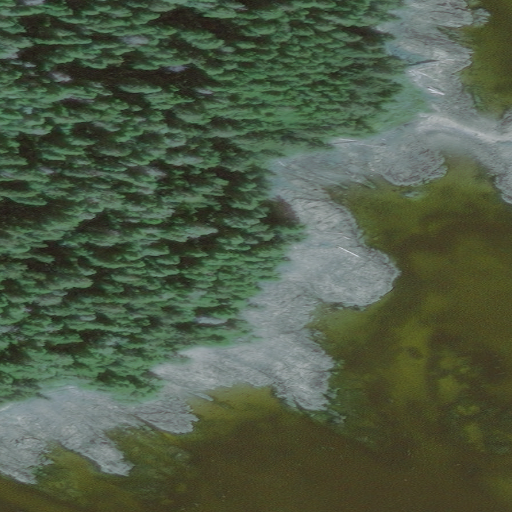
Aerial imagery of cape in Alaska named Portage Point containing only unknown